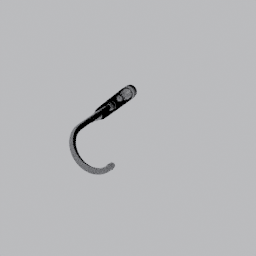
Label: appliances